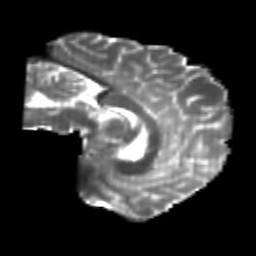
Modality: T2w
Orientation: sagittal
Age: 20
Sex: male
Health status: healthy
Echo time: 0.074 s